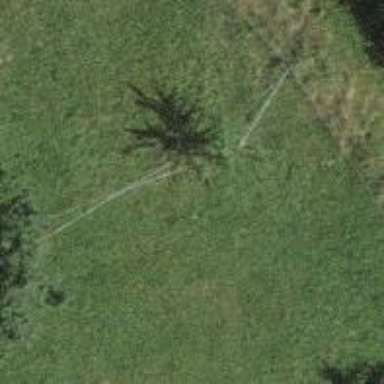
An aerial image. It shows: Single tag "natural: tree."